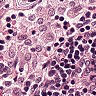
Metastatic tissue present: no